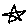
Label: star